Question: I have the following div that renders wrongly:

The HTML is the one below:
'''
<div class="content-wrapper">
<img src="res/img/Logo.png" id="logo" />
just regular content
<ul class="mini-gallery">
<a href="#"><li><img src="res/img/gallery/bucuresti/17.jpg"></li></a>
<a href="#"><li><img src="res/img/gallery/bucuresti/10.jpg"></li></a>
<a href="#"><li><img src="res/img/gallery/bucuresti/3.jpg"></li></a>
</ul>
</div>
'''
The CSS:
'''
.content-wrapper {
-webkit-box-shadow: 0px 0px 20px 0px rgba(0, 0, 0, 0.8);
-moz-box-shadow: 0px 0px 20px 0px rgba(0, 0, 0, 0.8);
box-shadow: 0px 0px 20px 0px rgba(0, 0, 0, 0.8);
text-align: left;
background-color: #E6B5E9;
width: 960px;
margin-left: auto;
margin-right: auto;
padding-left: 10px;
padding-right: 10px;
min-height: 100%;
}
ul.mini-gallery {
margin-left: 0;
margin-right: 0;
margin-bottom: 0;
margin-top: 10px;
padding: 0;
list-style: none;
}
ul.mini-gallery li
{
list-syle: none;
}
ul.mini-gallery img
{
width: 310px;
height: auto;
margin-right:10px;
padding: 0;
float:left;
border: none;
}
'''
As you might have understood, the images should be within the div, not outside it. So why happens this and how can I solve it?
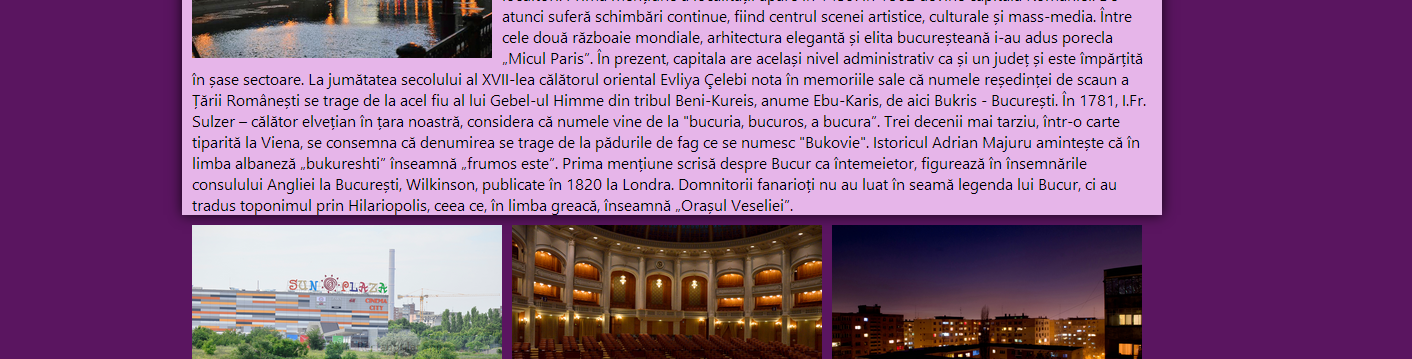
Answer: As suggested above, 'overflow:auto' or a clearfix (what I've done below) will do it. I've also adjusted your HTML so that your anchors are children of your list elements and not the other way around:
'''
<div class="content-wrapper">
<img src="res/img/Logo.png" id="logo" />
just regular content
<ul class="mini-gallery">
<li><a href="#"><img src="res/img/gallery/bucuresti/17.jpg" /></a></li>
<li><a href="#"><img src="res/img/gallery/bucuresti/10.jpg" /></a></li>
<li><a href="#"><img src="res/img/gallery/bucuresti/3.jpg" /></a></li>
</ul>
<div style="clear:both"></div>
</div>
'''
Here's a fiddle: <URL>